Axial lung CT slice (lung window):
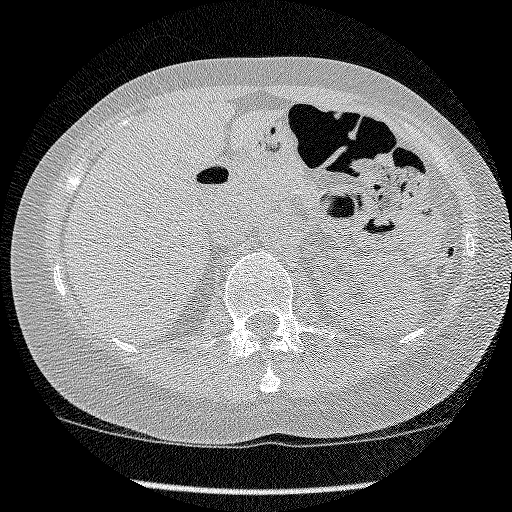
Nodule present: no